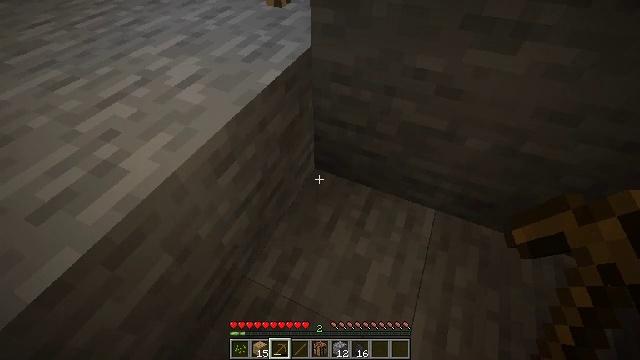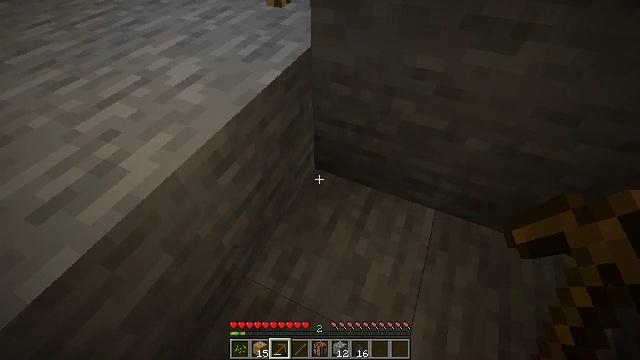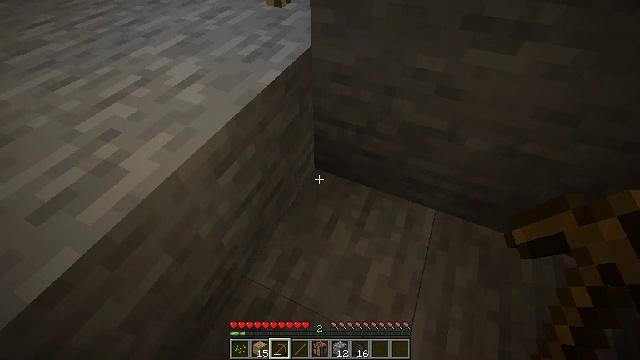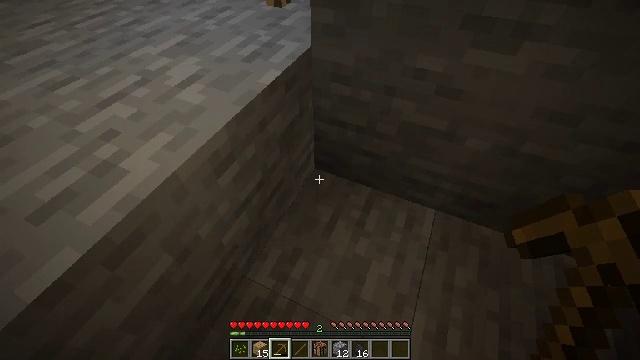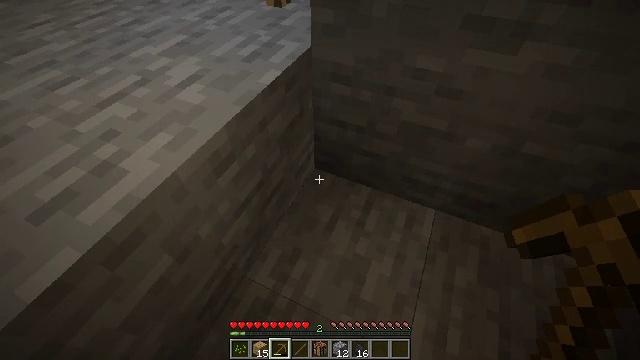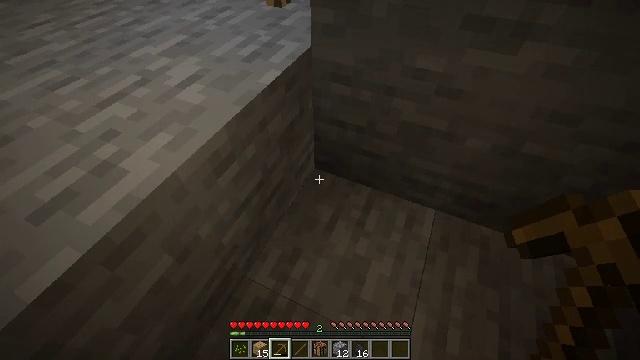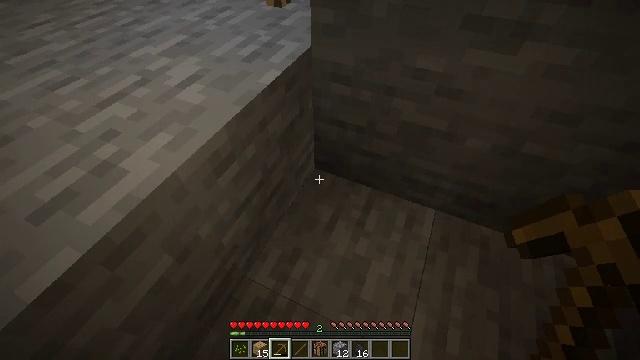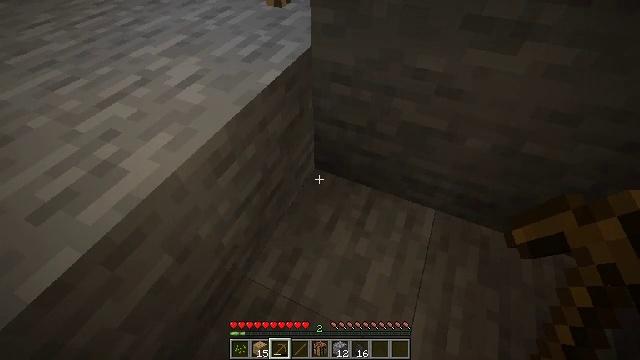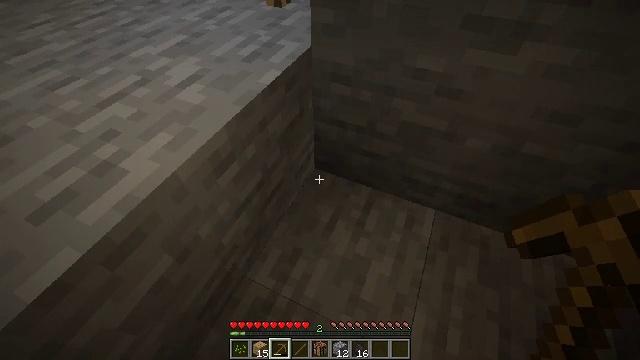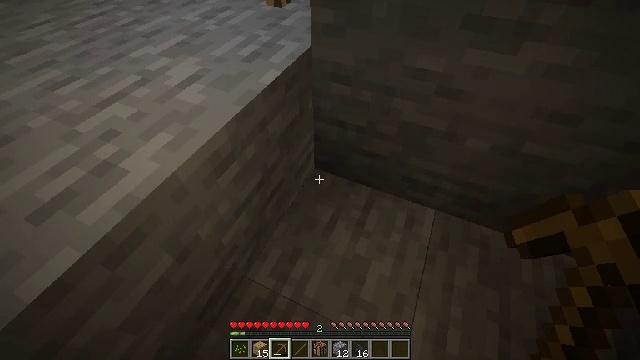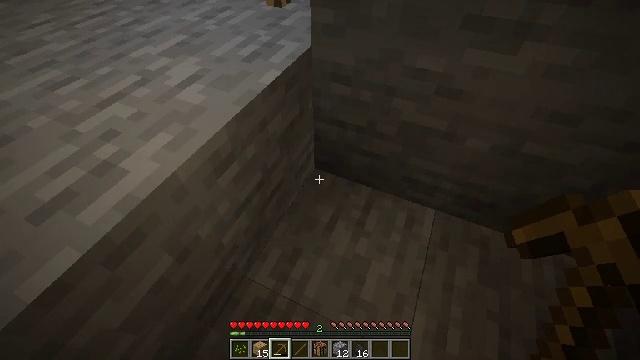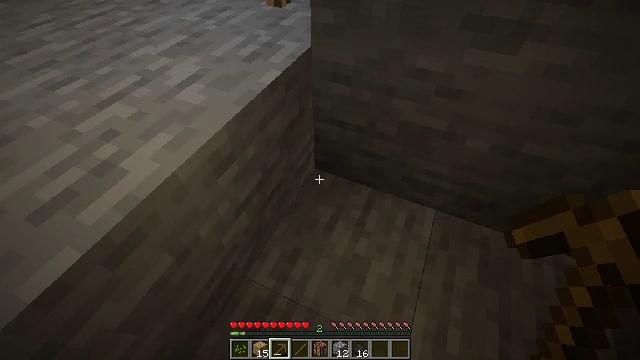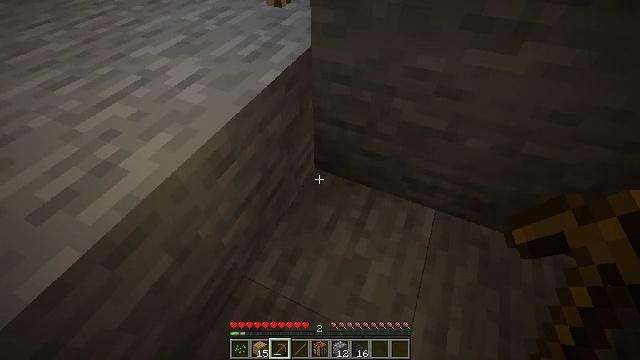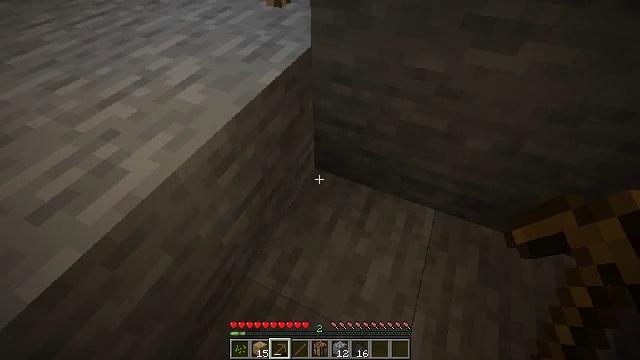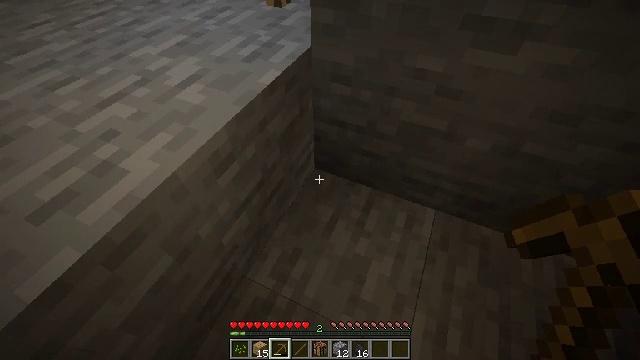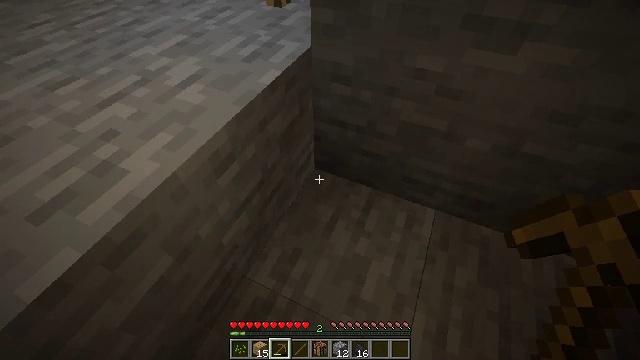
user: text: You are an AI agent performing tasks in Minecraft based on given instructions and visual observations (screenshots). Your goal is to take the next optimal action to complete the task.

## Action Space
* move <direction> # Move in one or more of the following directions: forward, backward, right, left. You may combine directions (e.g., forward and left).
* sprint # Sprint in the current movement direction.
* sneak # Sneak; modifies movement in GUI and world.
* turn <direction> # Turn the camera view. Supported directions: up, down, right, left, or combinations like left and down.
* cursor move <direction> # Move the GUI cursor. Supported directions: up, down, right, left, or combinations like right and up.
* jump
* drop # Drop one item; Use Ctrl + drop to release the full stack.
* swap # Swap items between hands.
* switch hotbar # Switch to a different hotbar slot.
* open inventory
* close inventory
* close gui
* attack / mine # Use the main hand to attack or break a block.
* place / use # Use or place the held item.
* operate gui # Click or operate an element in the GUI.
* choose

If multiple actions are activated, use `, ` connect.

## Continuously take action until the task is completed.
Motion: motion action
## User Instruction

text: Mine the torch on the wall.
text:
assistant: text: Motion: no_op
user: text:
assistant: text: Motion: no_op
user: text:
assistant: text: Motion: no_op
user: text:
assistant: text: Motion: no_op
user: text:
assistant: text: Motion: no_op
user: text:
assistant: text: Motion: no_op
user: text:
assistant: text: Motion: no_op
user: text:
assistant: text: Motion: no_op
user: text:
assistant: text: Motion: no_op
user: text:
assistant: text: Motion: no_op
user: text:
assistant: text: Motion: no_op
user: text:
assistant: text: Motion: no_op
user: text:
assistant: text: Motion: no_op
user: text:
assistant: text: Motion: no_op
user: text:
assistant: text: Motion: no_op
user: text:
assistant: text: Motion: no_op
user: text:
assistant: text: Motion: no_op
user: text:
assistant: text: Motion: no_op
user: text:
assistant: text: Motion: no_op
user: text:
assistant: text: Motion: no_op
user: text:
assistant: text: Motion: no_op
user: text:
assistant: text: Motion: no_op
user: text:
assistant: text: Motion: no_op
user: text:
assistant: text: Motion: no_op
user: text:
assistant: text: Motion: no_op
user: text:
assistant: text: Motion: no_op
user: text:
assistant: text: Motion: no_op
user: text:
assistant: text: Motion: no_op
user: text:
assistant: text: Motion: no_op
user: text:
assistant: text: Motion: no_op